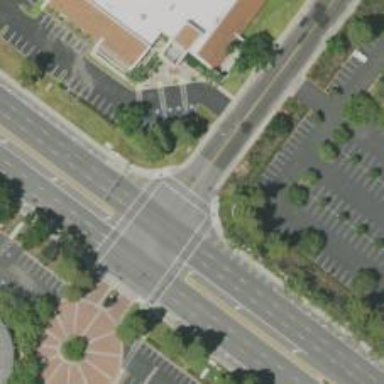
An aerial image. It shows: Solid stop line on the road.